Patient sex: F
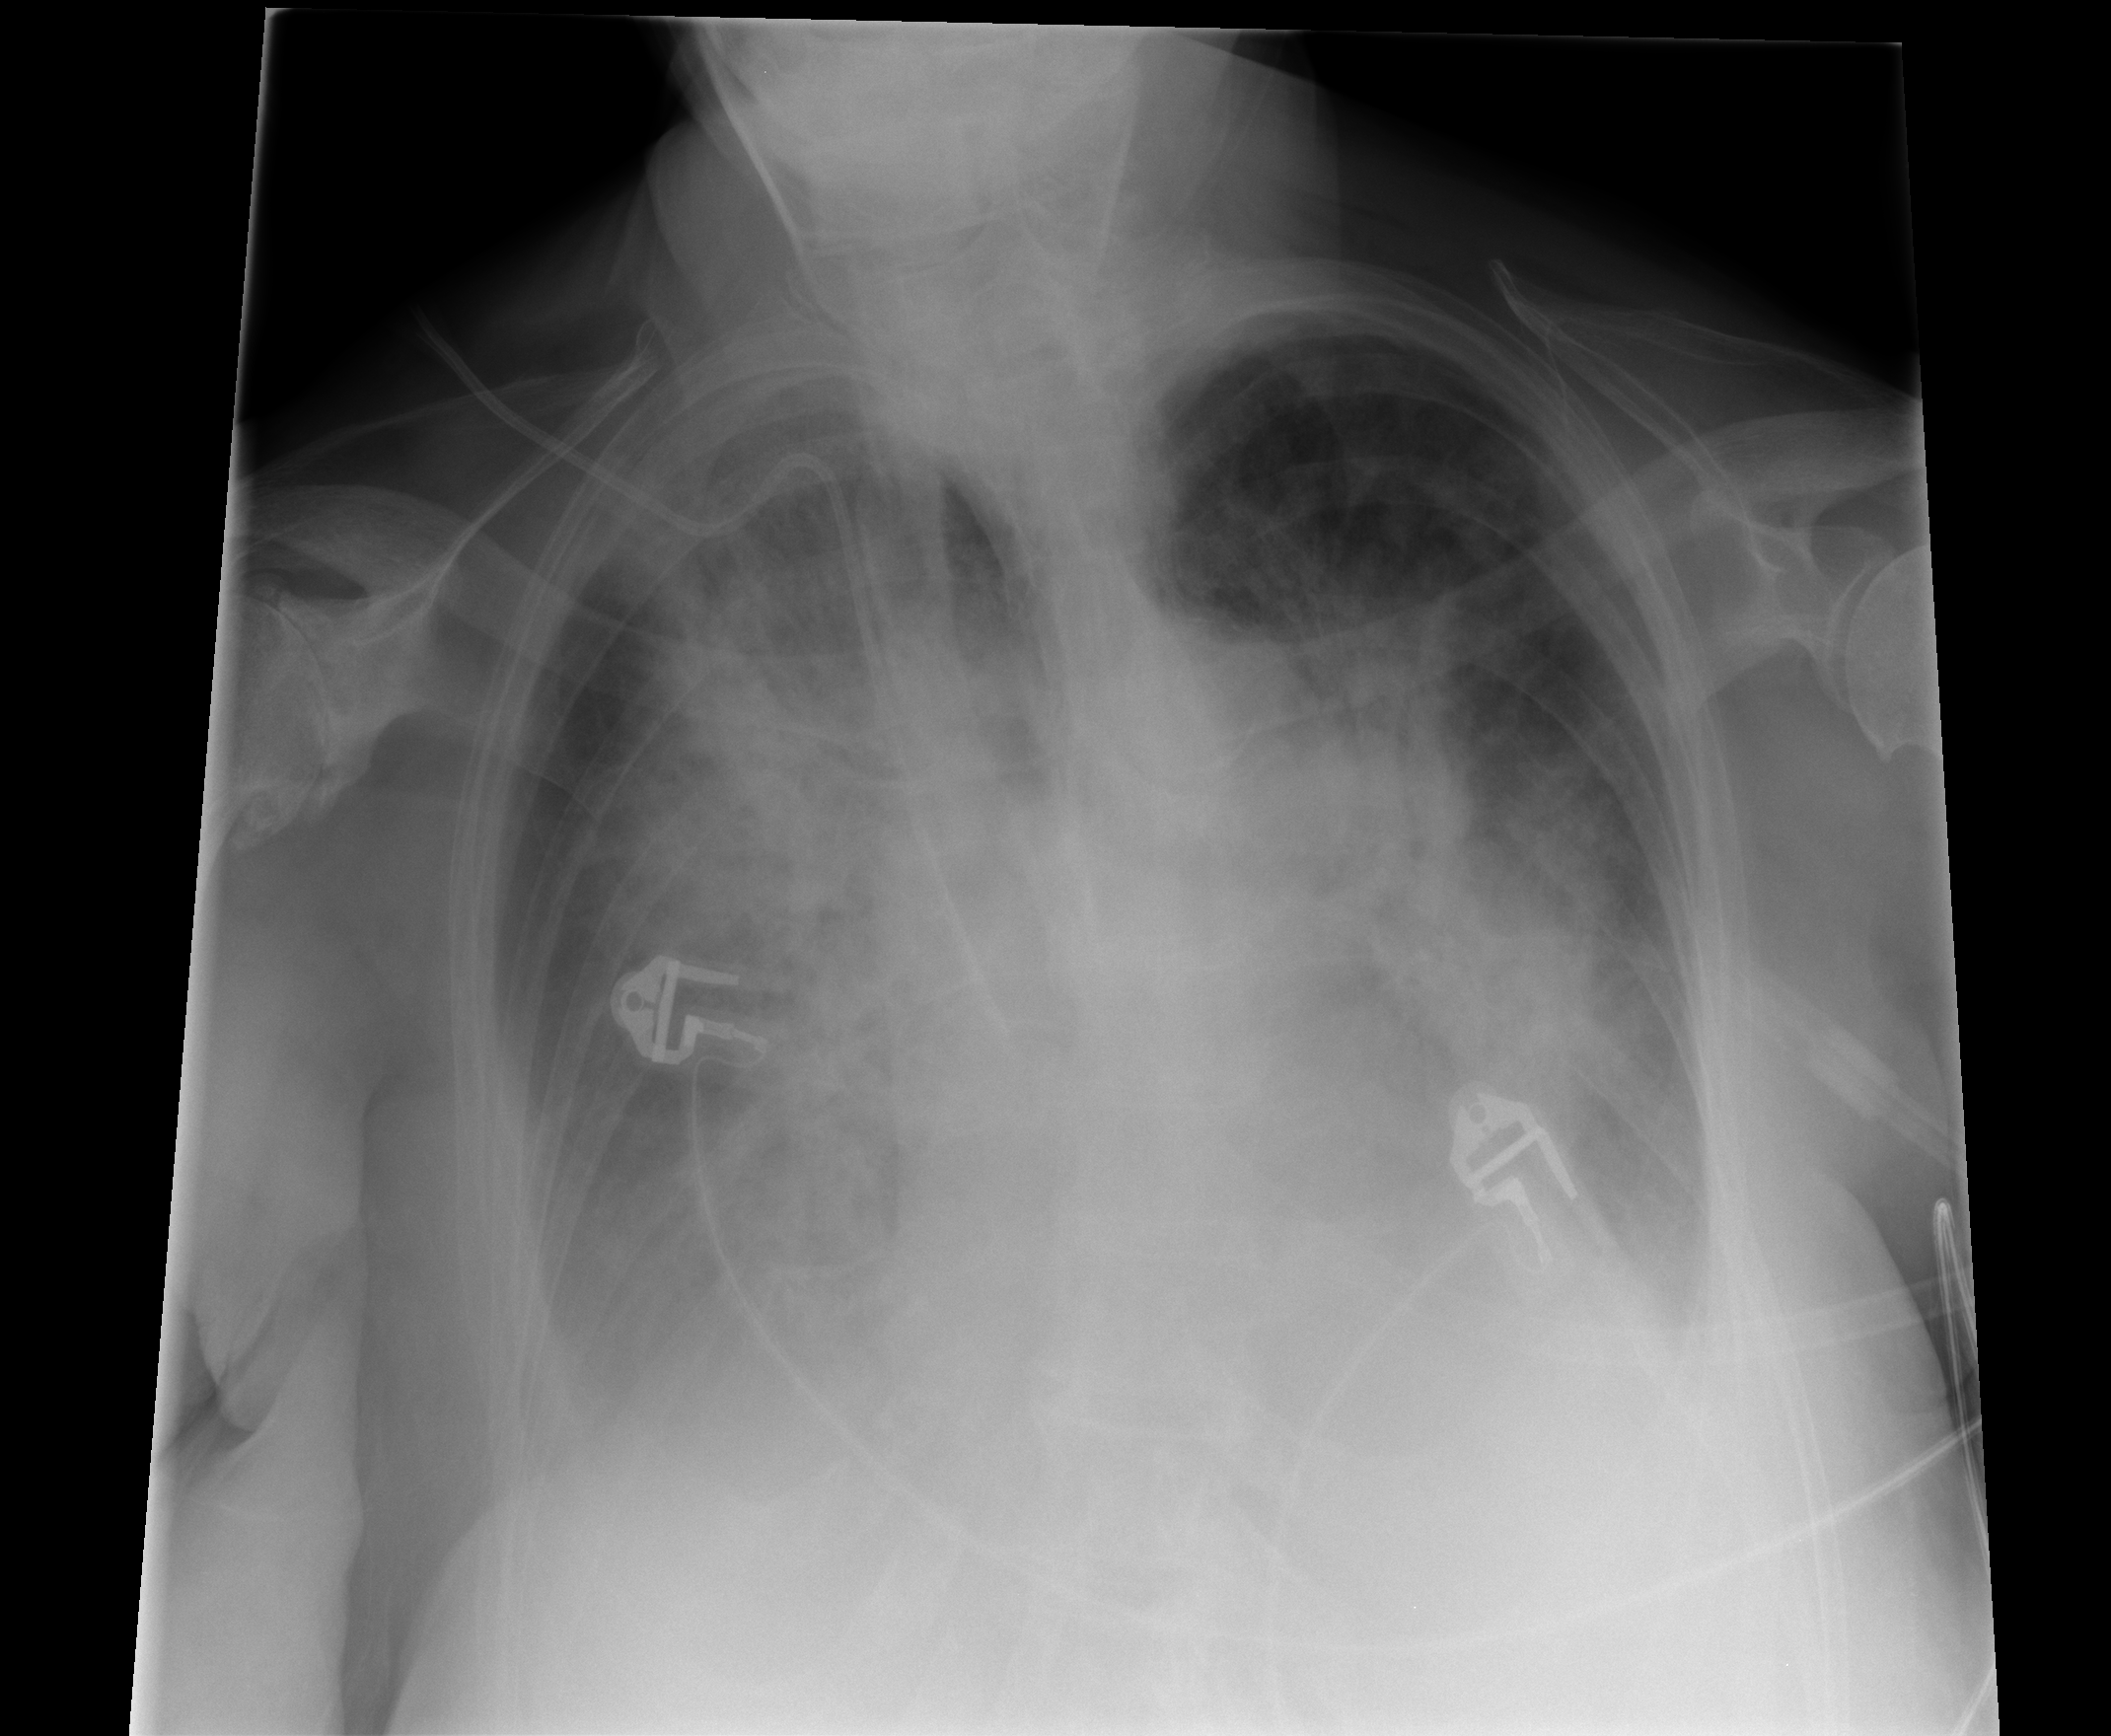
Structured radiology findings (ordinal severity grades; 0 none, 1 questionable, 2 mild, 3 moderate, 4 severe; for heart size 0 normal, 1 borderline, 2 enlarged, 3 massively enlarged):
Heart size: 2
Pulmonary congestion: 2
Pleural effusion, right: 2
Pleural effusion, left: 2
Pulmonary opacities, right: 4
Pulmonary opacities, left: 4
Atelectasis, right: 3
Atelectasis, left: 3